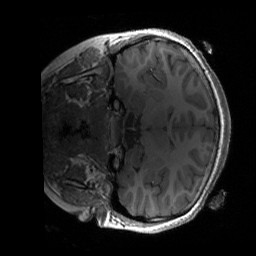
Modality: T1w
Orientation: coronal
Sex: female
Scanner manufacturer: siemens
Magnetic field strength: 3 T
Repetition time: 1.9 s
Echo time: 0.00243 s